Aerial crown-view tile of a tropical tree (Barro Colorado Island, Panama), acquired 20241216:
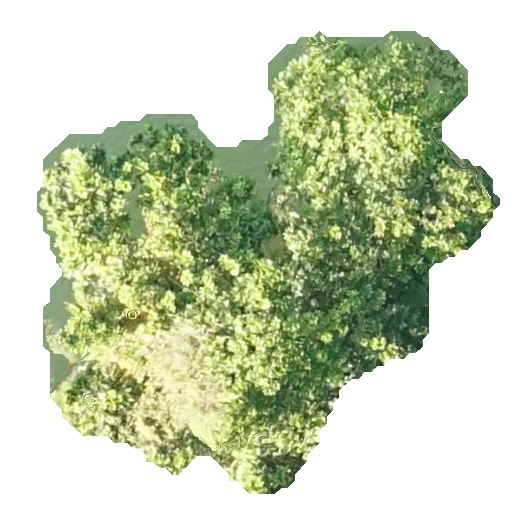
Species: Anacardium excelsum
GBIF accepted scientific name: Anacardium excelsum
Crown area: 198.469 m²